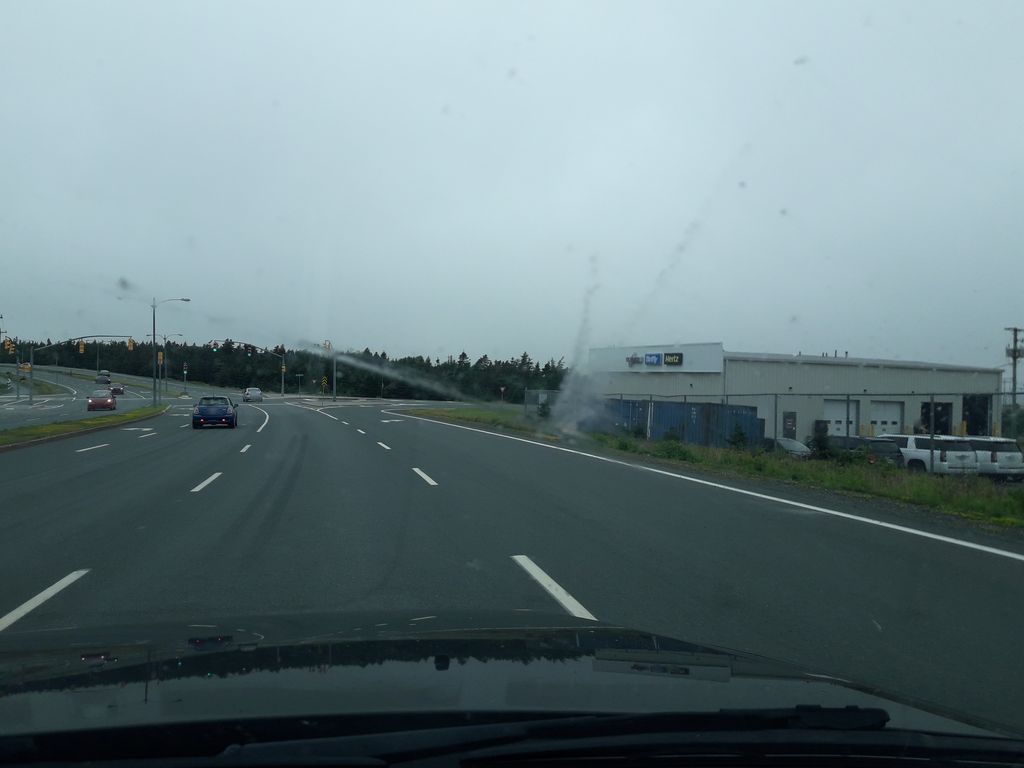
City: st_johns